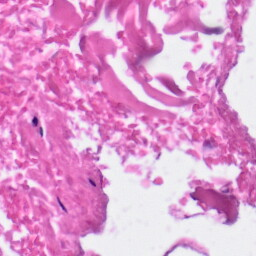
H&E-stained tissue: Skin